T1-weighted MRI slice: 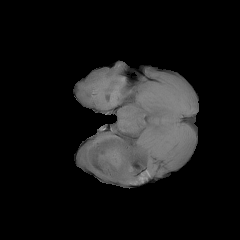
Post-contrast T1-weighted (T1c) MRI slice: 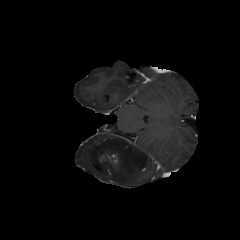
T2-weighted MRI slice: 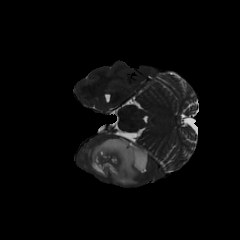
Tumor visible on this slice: yes